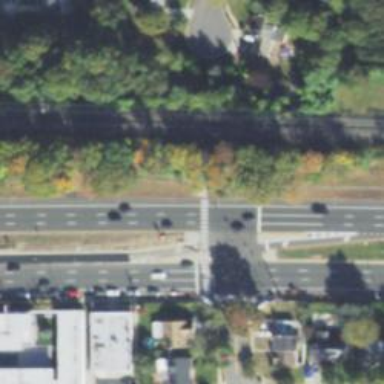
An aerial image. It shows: Trunk link highway.